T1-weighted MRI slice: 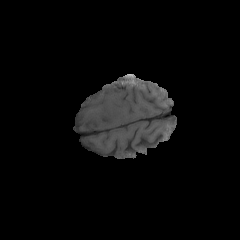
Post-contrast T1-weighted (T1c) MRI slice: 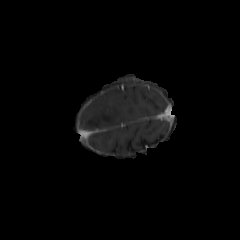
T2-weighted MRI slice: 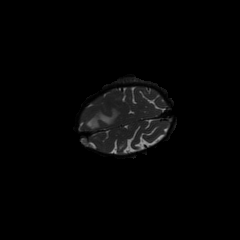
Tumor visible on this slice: yes